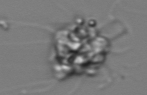
Label: Leptocylindrus_mediterraneus